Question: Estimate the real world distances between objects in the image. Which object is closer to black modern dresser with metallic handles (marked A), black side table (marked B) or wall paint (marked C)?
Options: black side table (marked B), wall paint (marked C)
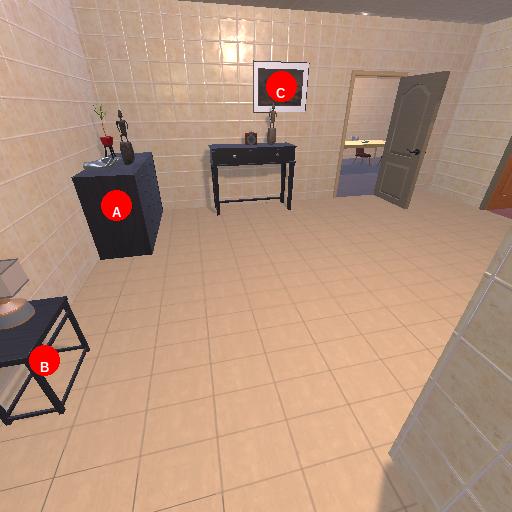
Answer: black side table (marked B)